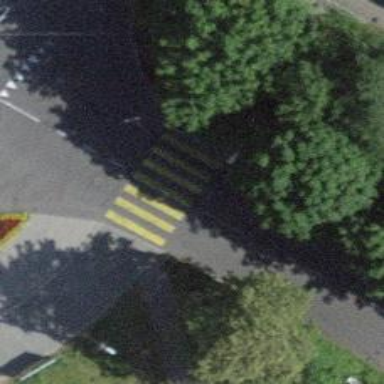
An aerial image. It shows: Uncontrolled zebra crossing on the road.